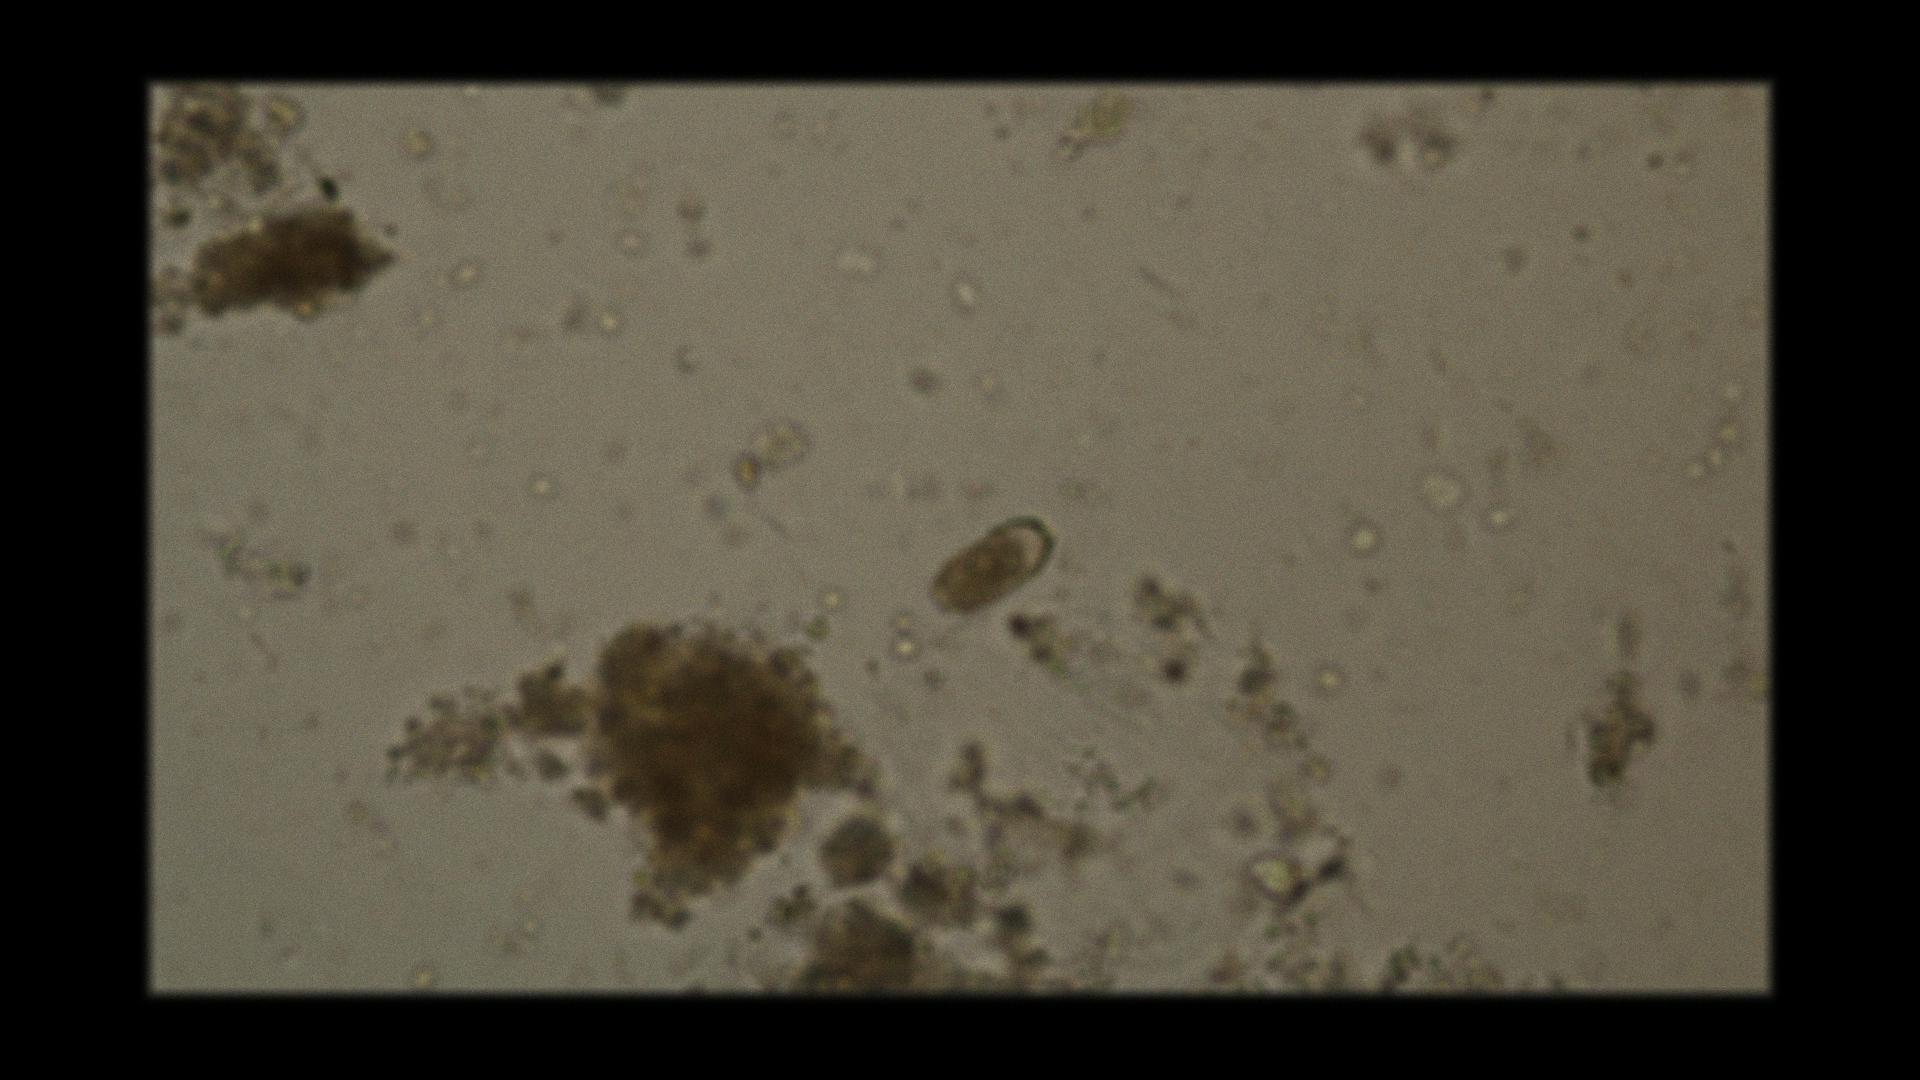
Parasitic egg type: Capillaria philippinensis